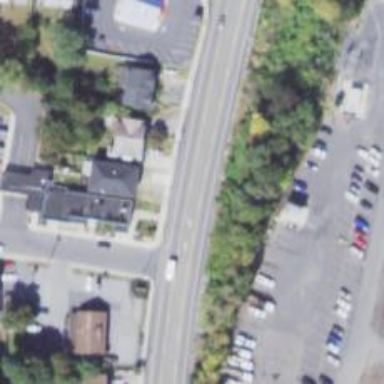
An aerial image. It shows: Asphalt trunk road with sidewalk on the left.